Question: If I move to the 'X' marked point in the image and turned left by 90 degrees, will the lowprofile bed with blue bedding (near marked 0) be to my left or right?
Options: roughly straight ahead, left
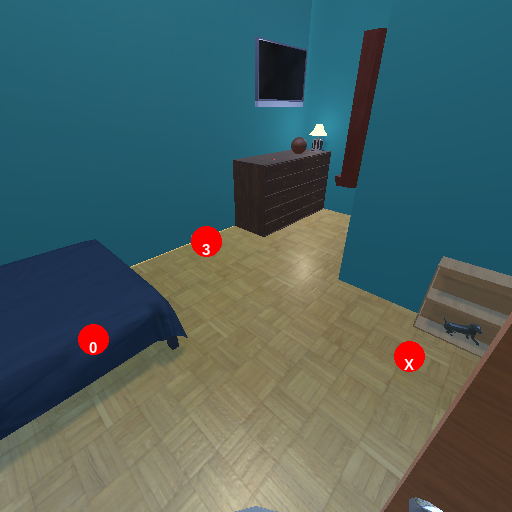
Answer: roughly straight ahead